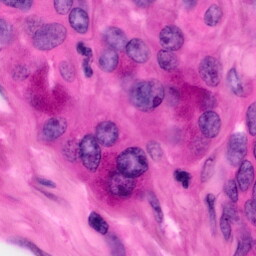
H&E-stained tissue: Pancreatic